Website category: sports
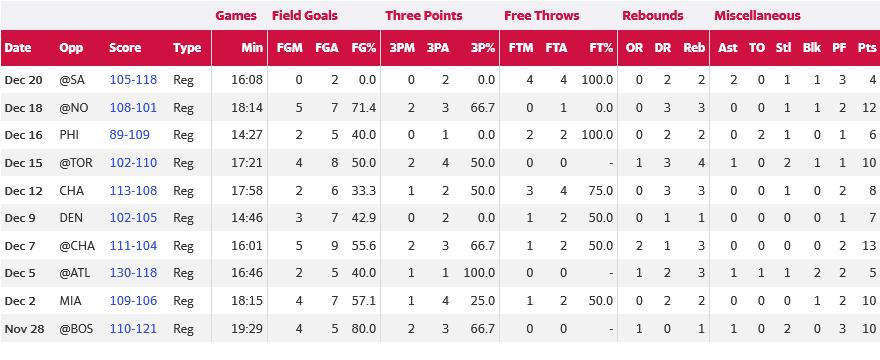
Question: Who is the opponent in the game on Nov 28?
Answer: BOS

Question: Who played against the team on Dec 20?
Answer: SA

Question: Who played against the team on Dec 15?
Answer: TOR

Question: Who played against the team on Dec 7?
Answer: CHA

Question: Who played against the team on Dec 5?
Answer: ATL

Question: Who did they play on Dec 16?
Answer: PHI

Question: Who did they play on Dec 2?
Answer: MIA

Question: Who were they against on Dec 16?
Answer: PHI

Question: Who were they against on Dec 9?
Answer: DEN

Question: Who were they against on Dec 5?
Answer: ATL

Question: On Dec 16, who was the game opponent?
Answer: PHI

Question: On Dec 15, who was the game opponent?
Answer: TOR

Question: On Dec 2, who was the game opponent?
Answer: MIA

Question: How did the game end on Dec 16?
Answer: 89-109

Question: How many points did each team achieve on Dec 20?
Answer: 105-118

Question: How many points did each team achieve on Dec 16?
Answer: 89-109

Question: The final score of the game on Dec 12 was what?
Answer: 113-108

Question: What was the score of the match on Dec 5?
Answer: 130-118

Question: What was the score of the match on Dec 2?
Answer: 109-106

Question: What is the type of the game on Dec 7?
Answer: Reg

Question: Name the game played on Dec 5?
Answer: Reg

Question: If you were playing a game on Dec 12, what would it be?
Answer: Reg

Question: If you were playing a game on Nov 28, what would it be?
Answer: Reg

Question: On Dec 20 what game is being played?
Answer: Reg

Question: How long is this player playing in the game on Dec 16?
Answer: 14:27

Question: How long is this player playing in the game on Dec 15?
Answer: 17:21

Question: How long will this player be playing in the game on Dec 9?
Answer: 14:46

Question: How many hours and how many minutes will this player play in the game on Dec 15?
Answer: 17:21

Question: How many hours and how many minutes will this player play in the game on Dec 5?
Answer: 16:46

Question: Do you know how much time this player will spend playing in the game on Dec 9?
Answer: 14:46

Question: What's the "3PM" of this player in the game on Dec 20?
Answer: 0

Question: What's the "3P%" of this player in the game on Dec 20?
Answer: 0.0

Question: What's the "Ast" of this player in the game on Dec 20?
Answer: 2

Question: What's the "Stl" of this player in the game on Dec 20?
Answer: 1

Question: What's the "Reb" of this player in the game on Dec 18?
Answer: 3

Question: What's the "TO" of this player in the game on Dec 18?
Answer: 0

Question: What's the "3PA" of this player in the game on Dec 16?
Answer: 1

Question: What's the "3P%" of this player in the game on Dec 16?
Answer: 0.0

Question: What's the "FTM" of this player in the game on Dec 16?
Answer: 2

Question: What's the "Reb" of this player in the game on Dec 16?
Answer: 2

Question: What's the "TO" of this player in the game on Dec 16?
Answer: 2

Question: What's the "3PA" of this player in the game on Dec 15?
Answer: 4

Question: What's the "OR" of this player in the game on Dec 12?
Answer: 0

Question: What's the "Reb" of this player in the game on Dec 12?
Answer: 3

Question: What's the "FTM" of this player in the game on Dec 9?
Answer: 1

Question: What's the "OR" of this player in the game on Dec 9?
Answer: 0

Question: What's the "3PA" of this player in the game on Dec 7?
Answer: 3

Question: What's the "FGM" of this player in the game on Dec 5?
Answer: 2

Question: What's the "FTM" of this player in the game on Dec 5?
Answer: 0

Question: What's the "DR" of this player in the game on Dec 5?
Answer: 2

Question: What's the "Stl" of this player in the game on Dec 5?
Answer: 1

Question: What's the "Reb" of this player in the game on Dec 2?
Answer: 2

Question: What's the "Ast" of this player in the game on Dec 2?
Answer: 0

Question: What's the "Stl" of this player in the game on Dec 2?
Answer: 0

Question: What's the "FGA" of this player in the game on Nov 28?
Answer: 5

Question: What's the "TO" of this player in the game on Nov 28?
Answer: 0

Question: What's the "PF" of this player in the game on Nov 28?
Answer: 3

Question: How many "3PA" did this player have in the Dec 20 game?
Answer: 2

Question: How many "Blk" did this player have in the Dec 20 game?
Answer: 1

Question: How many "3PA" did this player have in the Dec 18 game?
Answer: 3

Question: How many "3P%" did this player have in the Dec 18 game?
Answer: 66.7

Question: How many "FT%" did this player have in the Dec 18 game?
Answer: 0.0

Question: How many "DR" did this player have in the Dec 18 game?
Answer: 3

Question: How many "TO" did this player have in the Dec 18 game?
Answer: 0